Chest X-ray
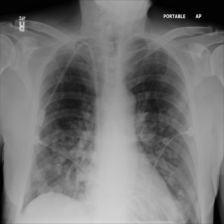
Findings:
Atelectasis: negative
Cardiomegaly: negative
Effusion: negative
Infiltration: negative
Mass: negative
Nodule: negative
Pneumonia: negative
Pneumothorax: negative
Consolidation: negative
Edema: negative
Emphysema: negative
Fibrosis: negative
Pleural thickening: negative
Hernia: negative